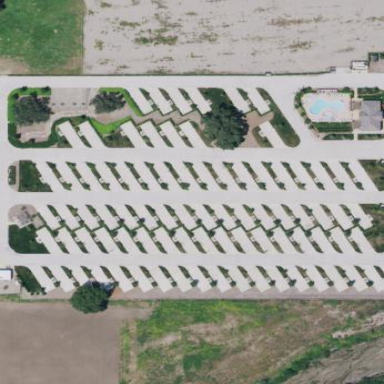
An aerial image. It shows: Caravan site with sanitary dump station for travelers.